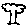
Label: tree